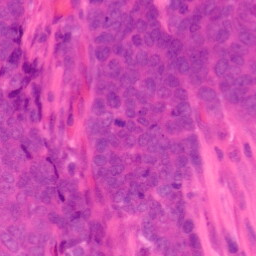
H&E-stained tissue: Colon